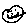
Label: smiley face